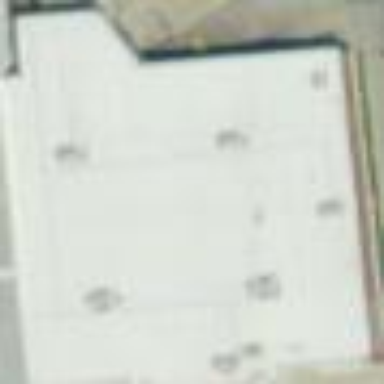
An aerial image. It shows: Building.